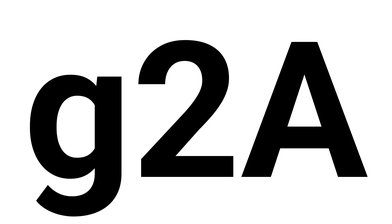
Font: Roboto_Bold